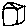
Label: house